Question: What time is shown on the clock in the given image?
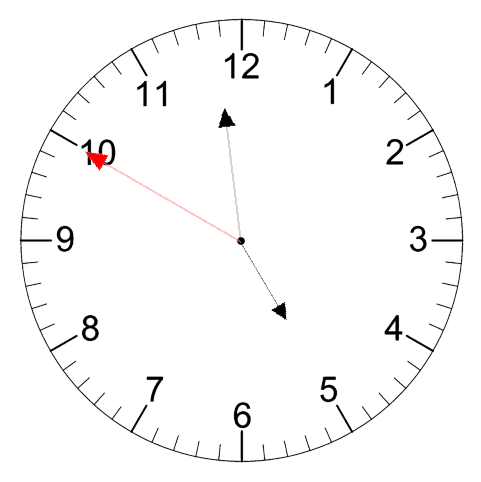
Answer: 04:58:50